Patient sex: F
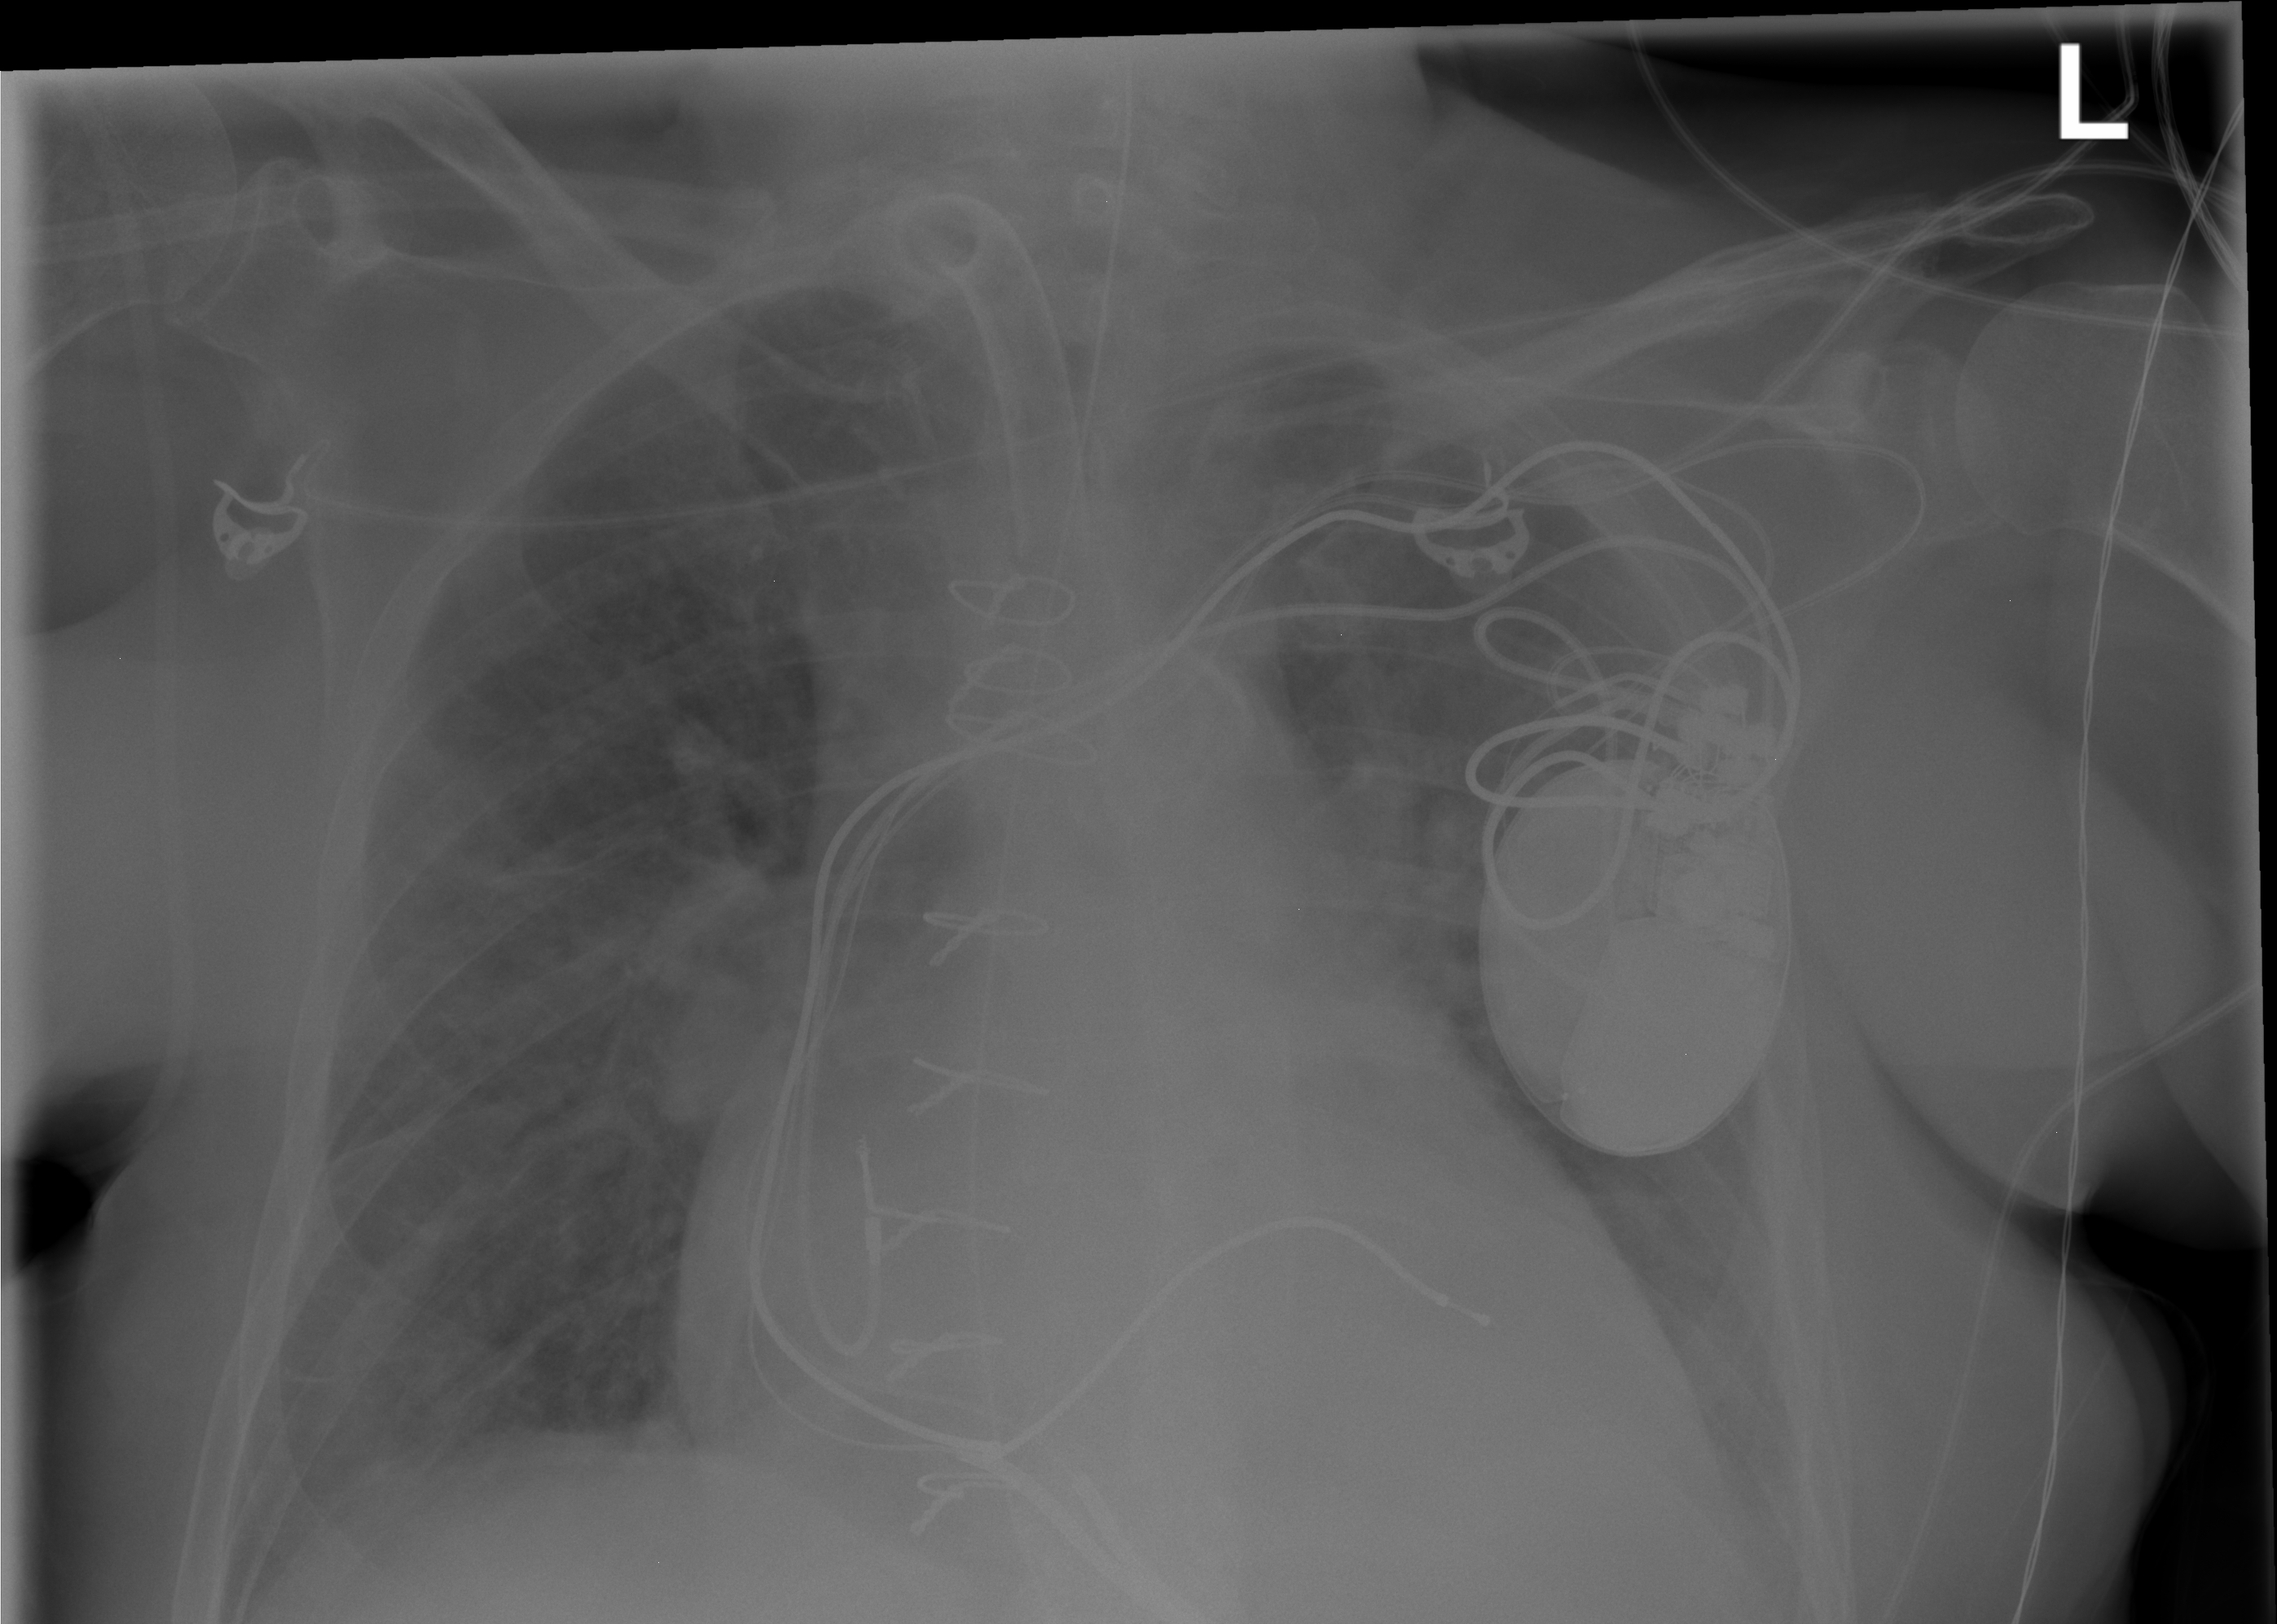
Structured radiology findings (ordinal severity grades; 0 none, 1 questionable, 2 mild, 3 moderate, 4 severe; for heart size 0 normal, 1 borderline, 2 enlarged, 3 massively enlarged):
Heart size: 2
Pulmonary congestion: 2
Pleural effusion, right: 2
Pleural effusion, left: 2
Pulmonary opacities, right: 2
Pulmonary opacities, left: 0
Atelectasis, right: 2
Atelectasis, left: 1